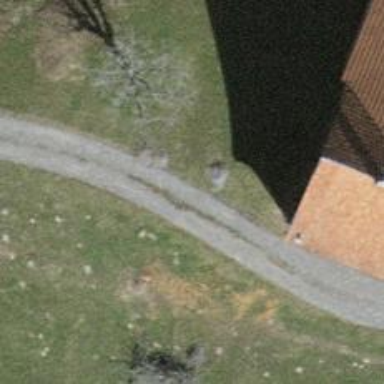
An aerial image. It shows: Gravel track with grade 2 quality.